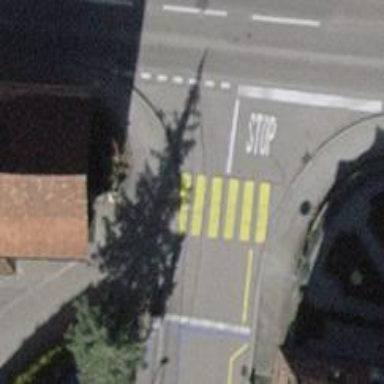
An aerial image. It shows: Footway with asphalt surface and zebra crossing.